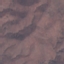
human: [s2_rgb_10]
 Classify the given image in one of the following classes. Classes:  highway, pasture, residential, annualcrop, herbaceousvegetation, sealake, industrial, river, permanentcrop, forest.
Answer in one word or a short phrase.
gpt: HerbaceousVegetation